Interaction volume radius: 10 \u00c5
Interaction volume height: 10 \u00c5
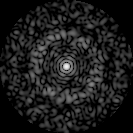
Disorder parameter: 0.8271